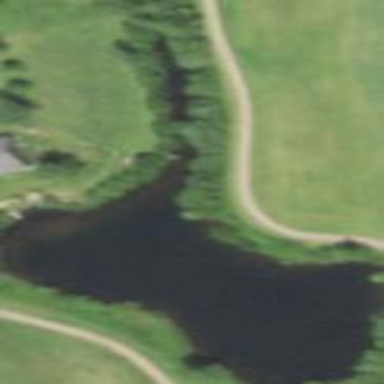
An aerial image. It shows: Water hazard in golf course. The hazard is natural water feature.